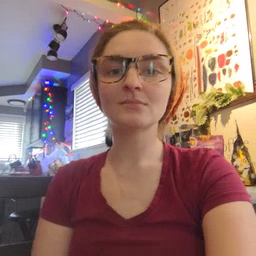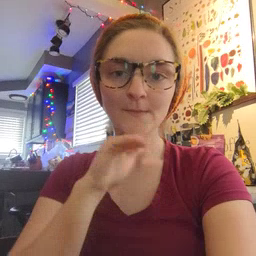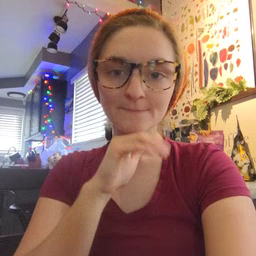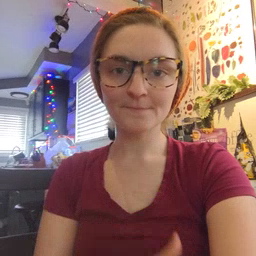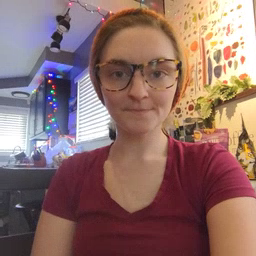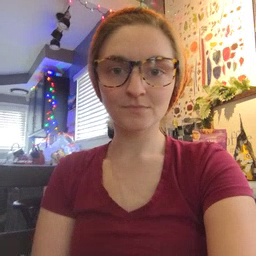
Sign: pig